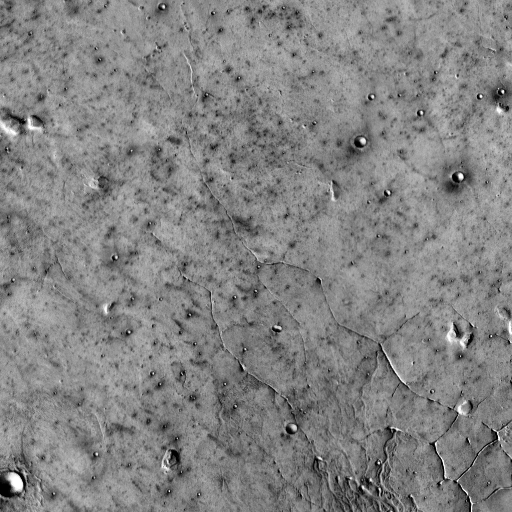
Crater classes present: Background, Other, Buried